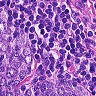
Metastatic tissue present: no